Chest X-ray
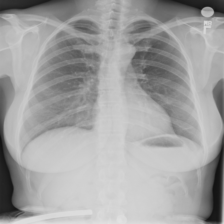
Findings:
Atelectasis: positive
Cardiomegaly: negative
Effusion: negative
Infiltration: negative
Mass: negative
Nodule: negative
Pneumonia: negative
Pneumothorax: negative
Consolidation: negative
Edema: negative
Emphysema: negative
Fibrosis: positive
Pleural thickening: negative
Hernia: negative